Interaction volume radius: 10 \u00c5
Interaction volume height: 20 \u00c5
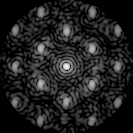
Disorder parameter: 0.4192